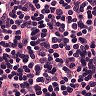
Metastatic tissue present: no